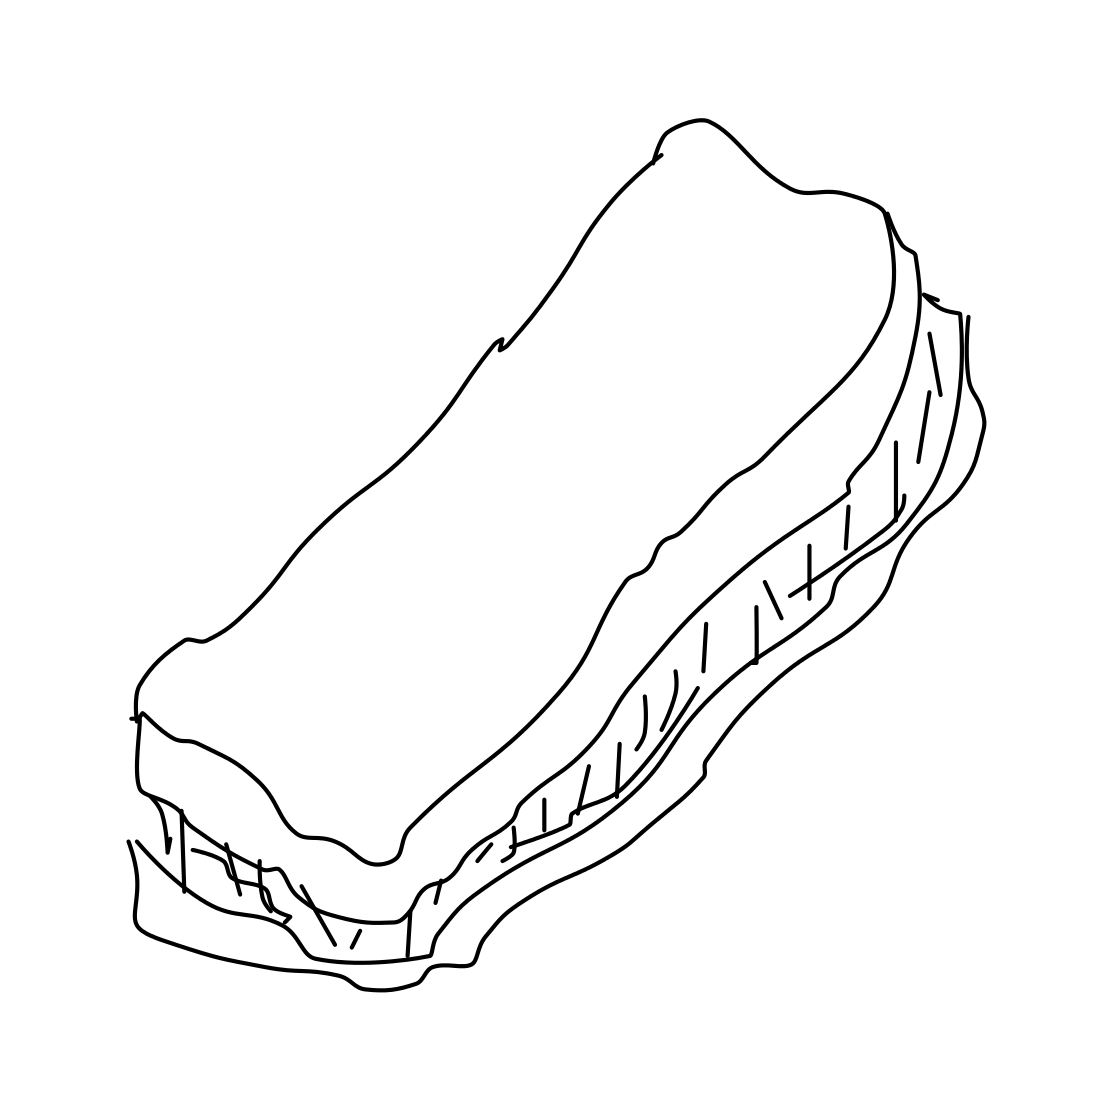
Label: hot-dog